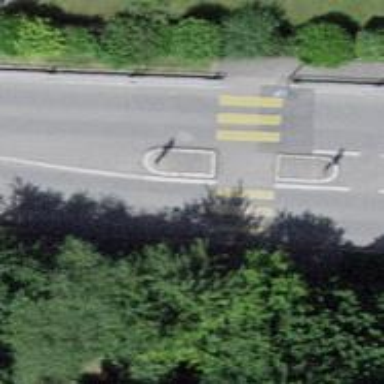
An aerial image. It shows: Marked zebra crossing with island in the middle.